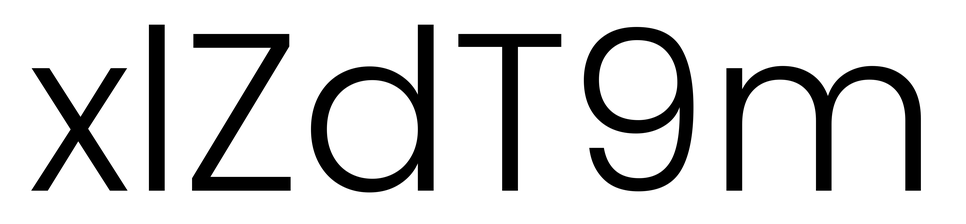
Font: Poppins-Light